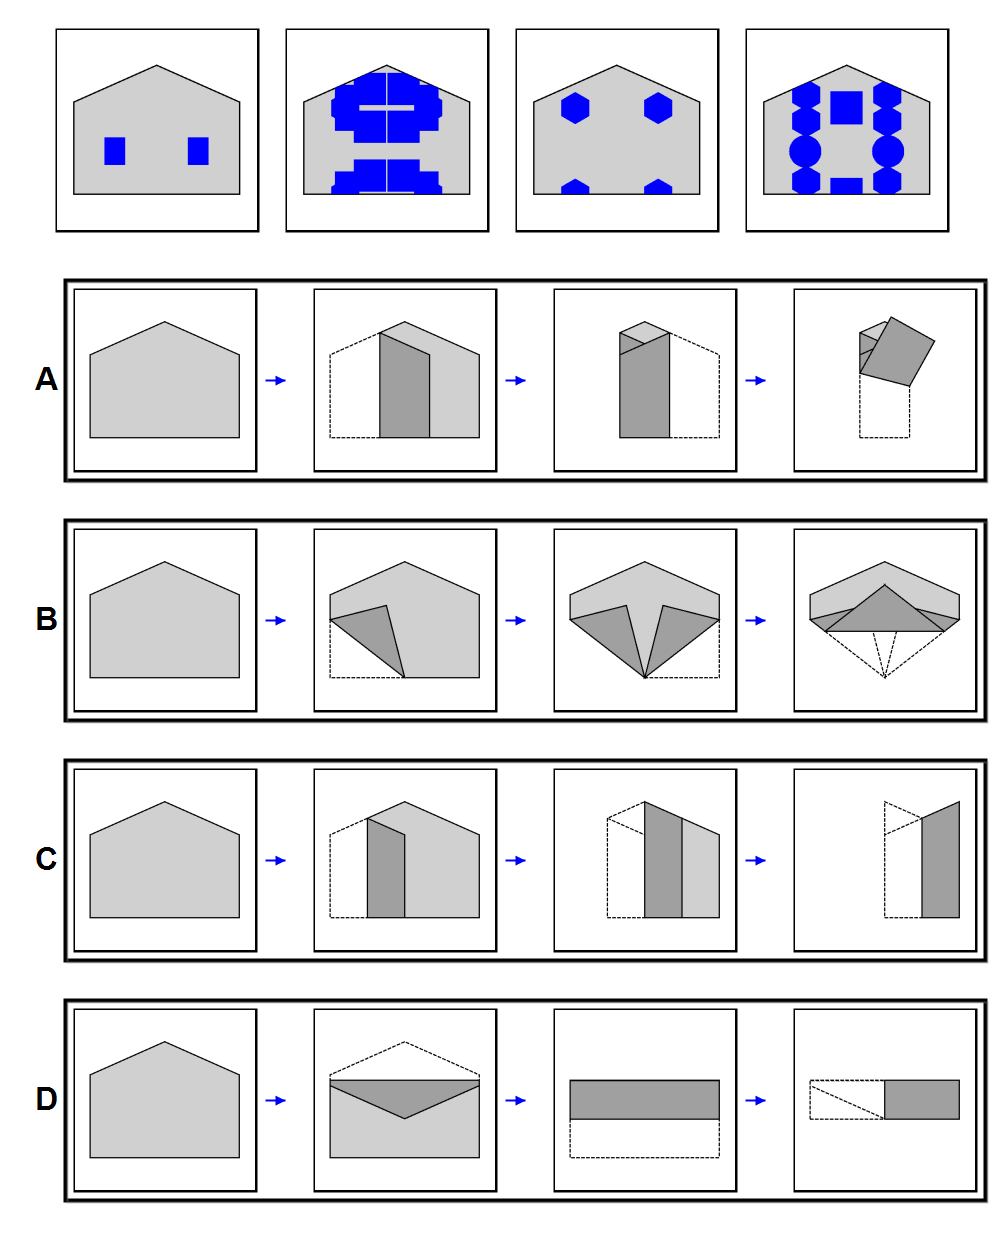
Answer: D